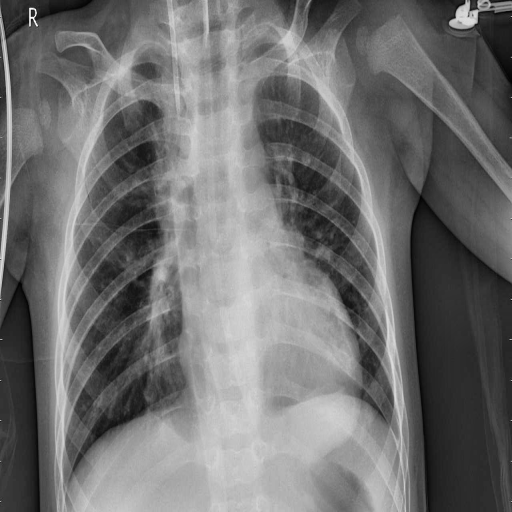
Finding: PNEUMONIA